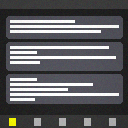
Screen state: on